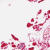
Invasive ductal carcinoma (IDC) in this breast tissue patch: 0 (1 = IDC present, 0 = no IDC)